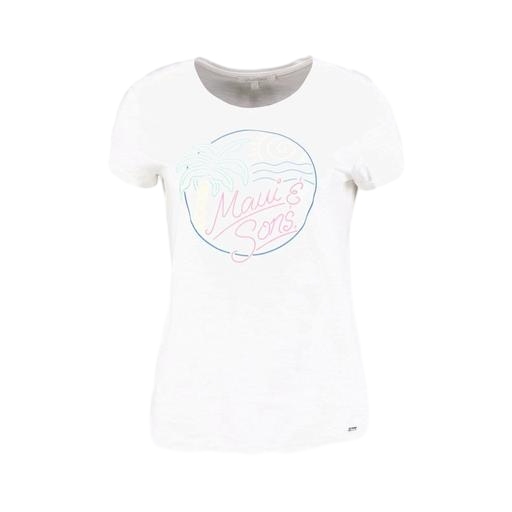
white malibu beach graphic tee, brett womens t-shirt print, t-shirt twist graphic, white background